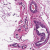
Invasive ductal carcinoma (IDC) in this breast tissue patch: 0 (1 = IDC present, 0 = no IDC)